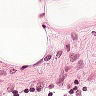
Metastatic tissue present: no